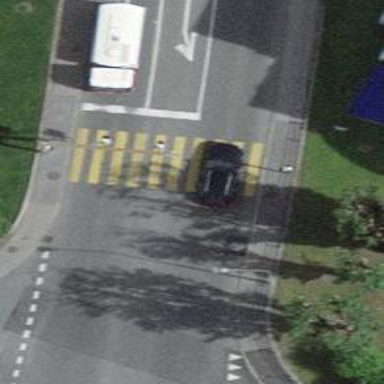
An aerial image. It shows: Crossing with zebra markings controlled by traffic signals.